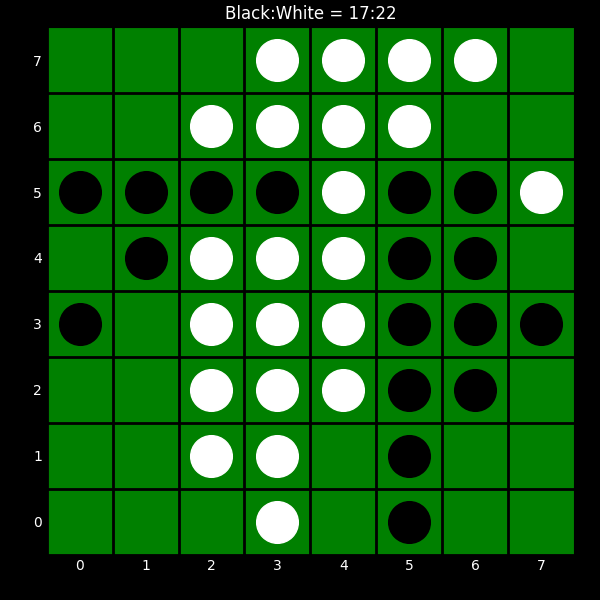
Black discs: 17
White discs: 22